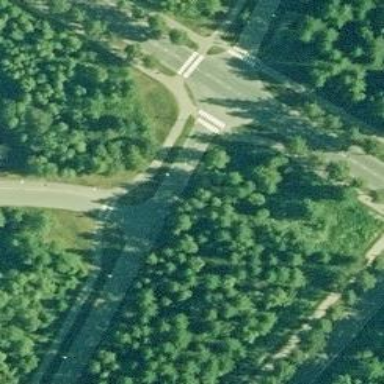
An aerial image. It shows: Road with "give way" sign.